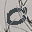
Label: 0